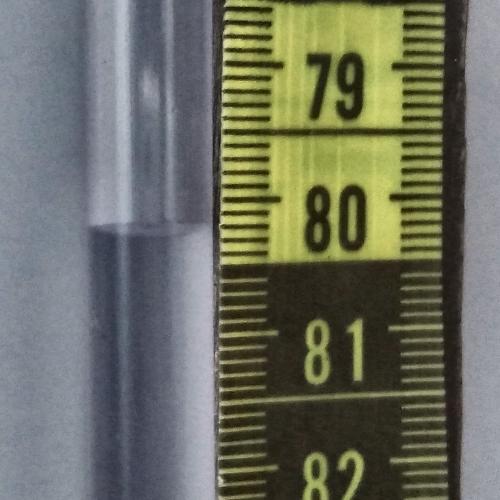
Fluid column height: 80.2 cm